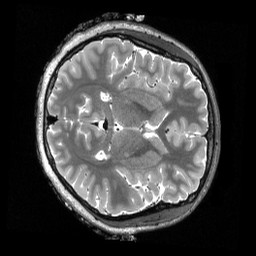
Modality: T2w
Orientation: axial
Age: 22
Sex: female
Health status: healthy
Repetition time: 3.2 s
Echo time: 0.563 s